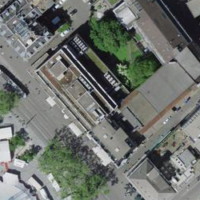
EUNIS habitat code: 54
Species observed at this site:
Buteo buteo
Lathraea squamaria